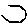
Label: hexagon